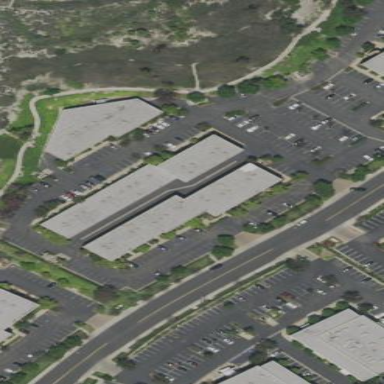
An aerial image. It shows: Commercial building.